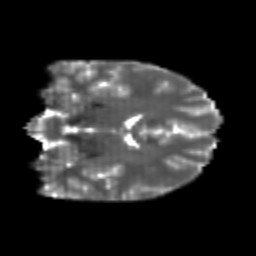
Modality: T2w
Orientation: coronal
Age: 25
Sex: male
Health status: healthy
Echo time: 0.074 s